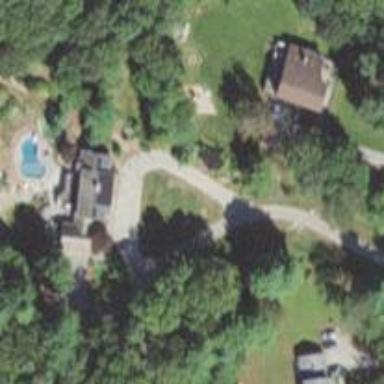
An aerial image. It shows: Residential driveway designated as service road.